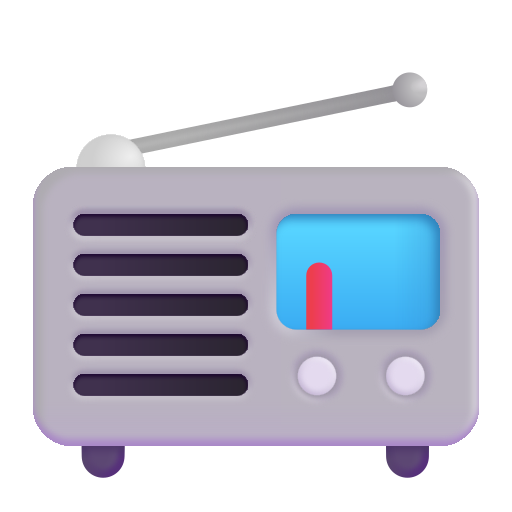
radio color